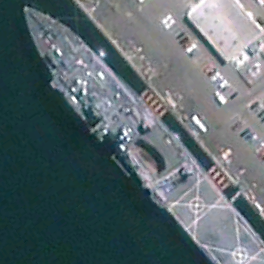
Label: combat